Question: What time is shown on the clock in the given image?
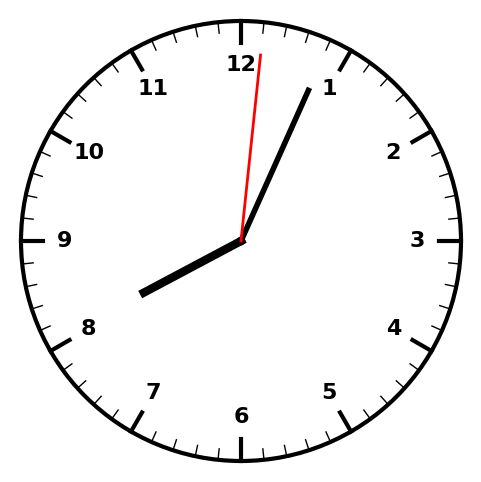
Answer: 08:04:01